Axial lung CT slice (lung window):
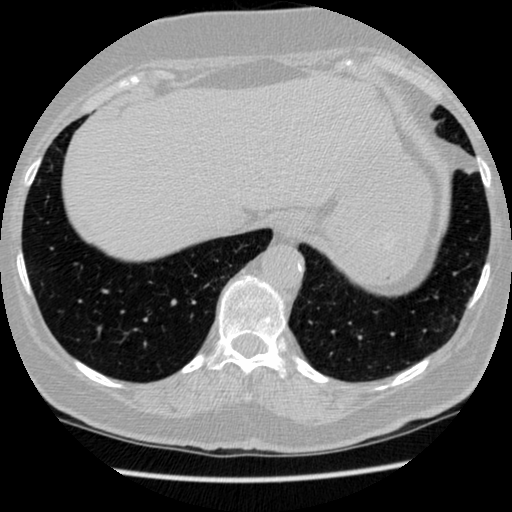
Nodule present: no